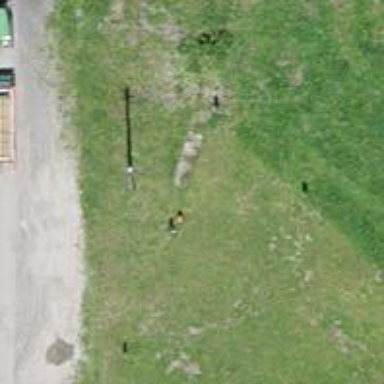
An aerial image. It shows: Power pole.